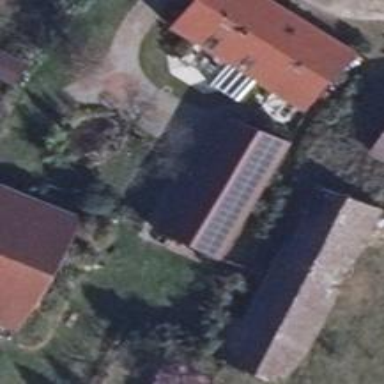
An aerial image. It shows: Small solar photovoltaic panel generator is producing electricity.